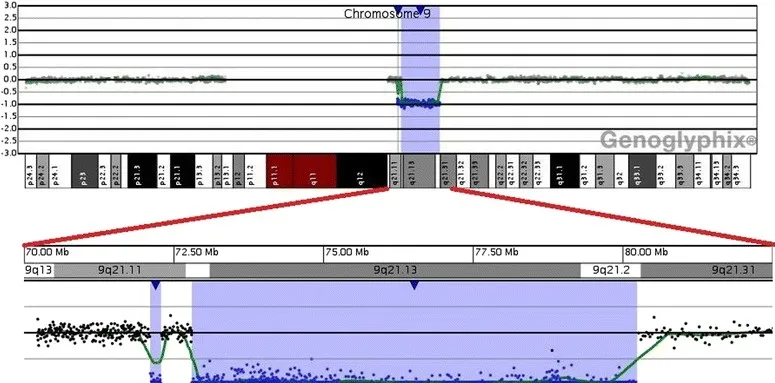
Array-CGH analysis showing a 9q21.11 deletion, spanning approximately 176.56 kb and a 9q21.12q21.2 deletion, spanning approximately 7.44 Mb.
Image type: chart (chart)